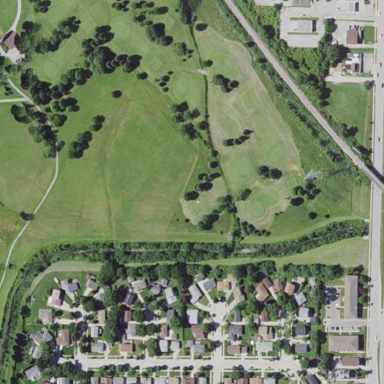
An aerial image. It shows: Golf course surrounded by greenery.